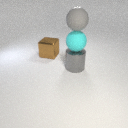
large gray metal cylinder to the right of large brown metal cube